Field crop: maize
Growth stage: 2
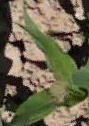
Species: maize